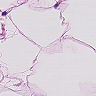
Metastatic tissue present: no